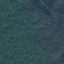
Land use / land cover class: Forest